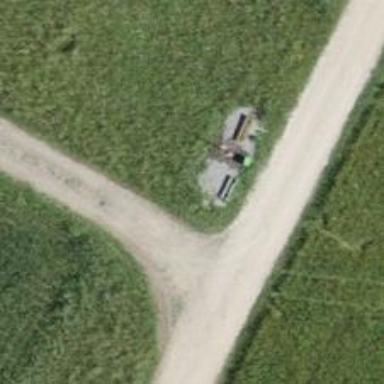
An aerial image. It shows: Bench for seating.